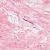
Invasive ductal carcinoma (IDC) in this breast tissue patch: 0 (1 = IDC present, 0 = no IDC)